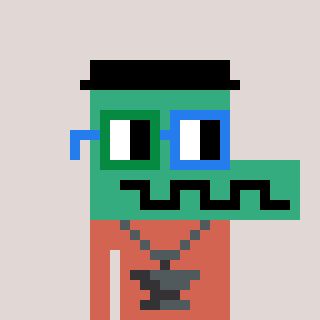
a pixel art character with square green and blue glasses, a crocodile-shaped head and a peachy-colored body on a warm background